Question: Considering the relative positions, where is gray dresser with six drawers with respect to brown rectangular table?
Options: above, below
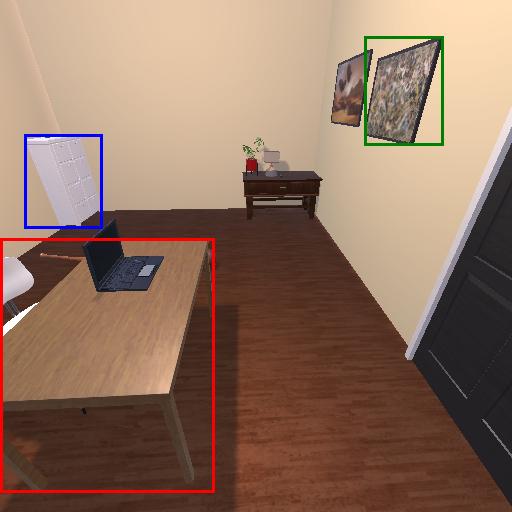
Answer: above